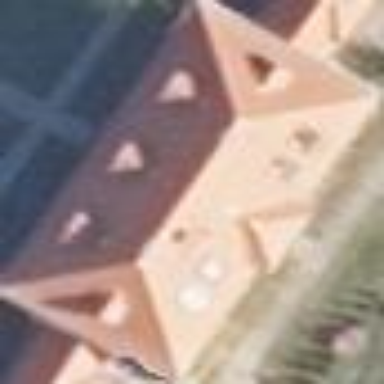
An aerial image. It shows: Hipped red residential building.